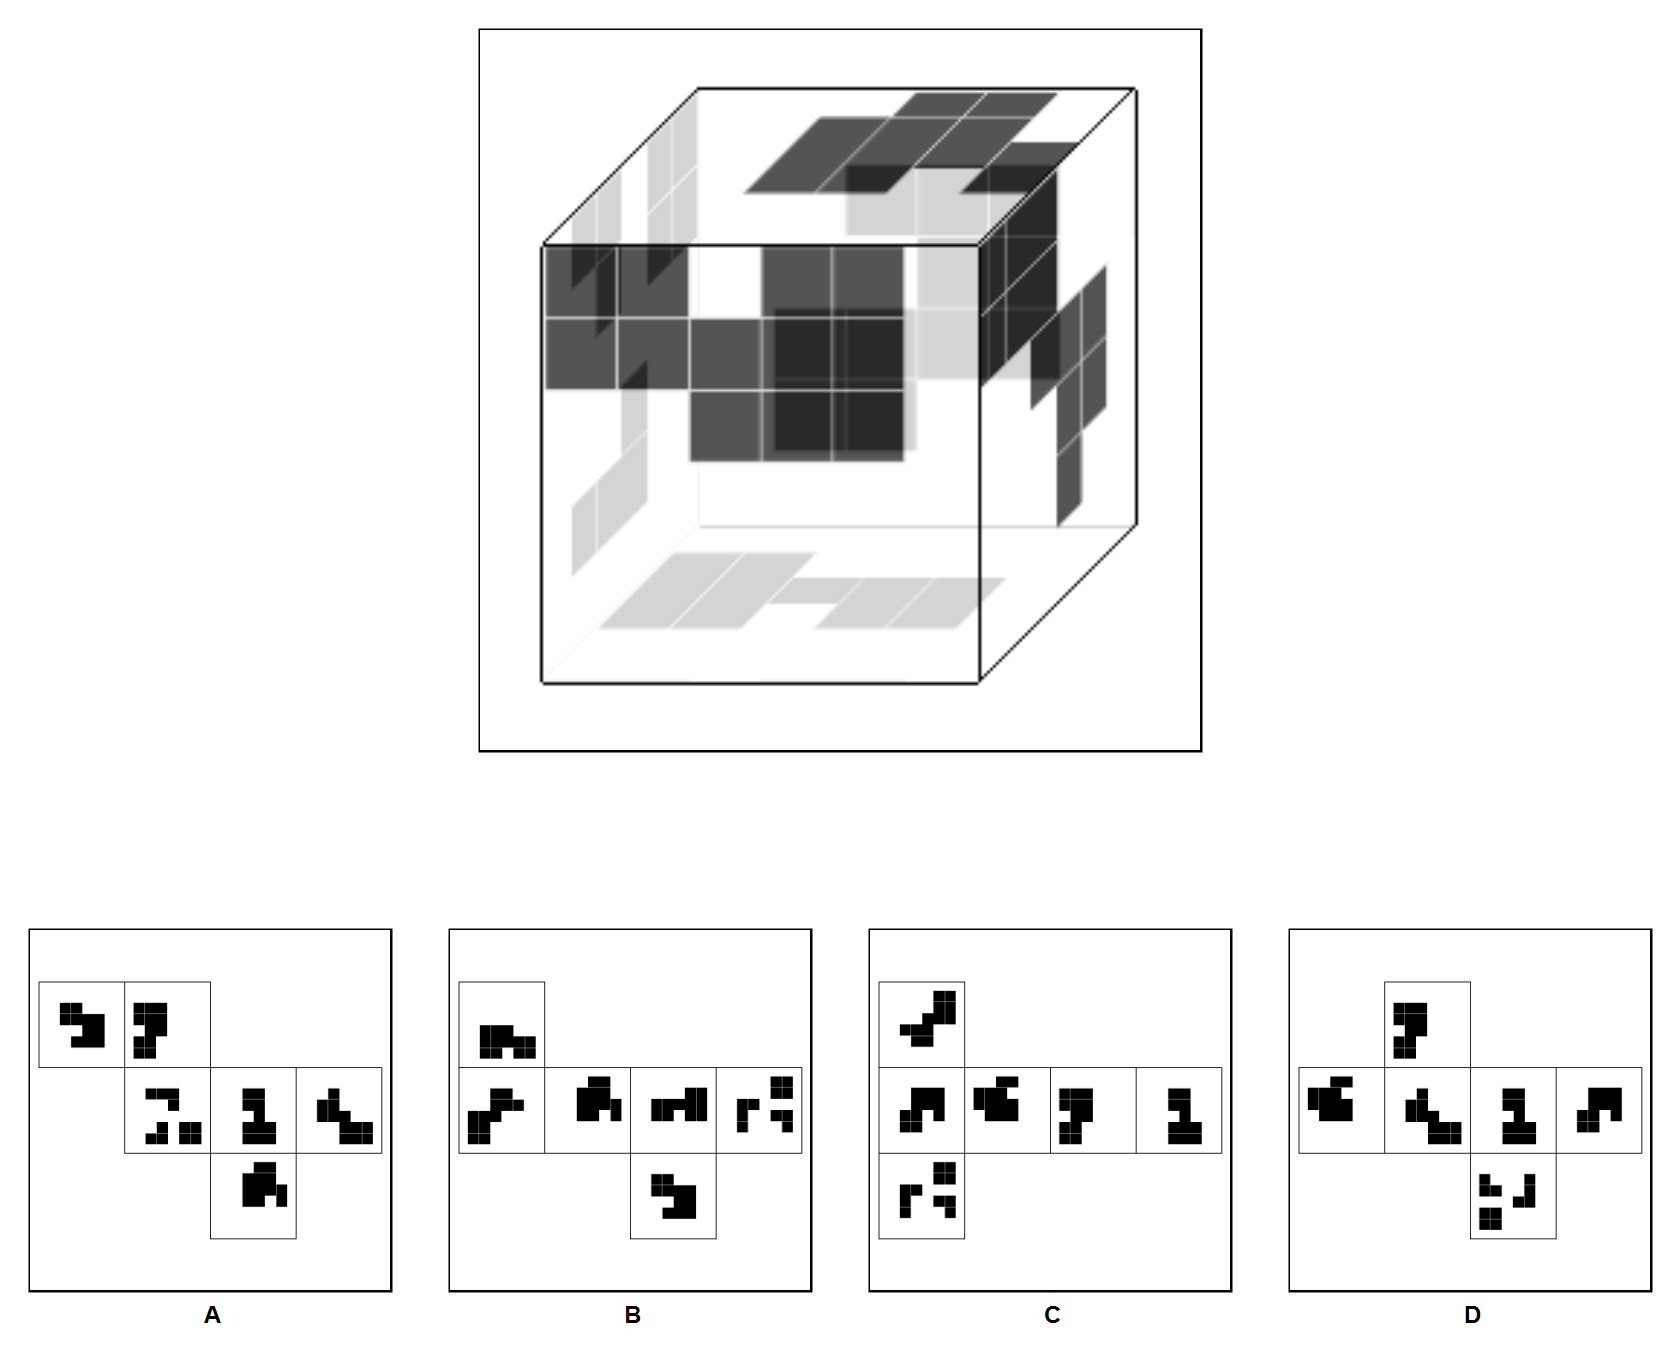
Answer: C